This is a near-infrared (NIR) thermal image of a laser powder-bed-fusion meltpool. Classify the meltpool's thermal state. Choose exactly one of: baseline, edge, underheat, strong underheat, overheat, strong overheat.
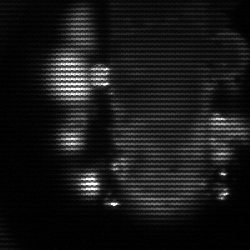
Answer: strong underheat